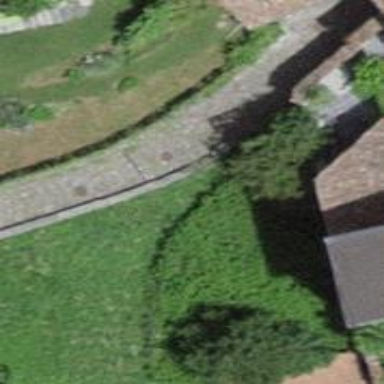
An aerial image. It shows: Footway with cobblestone surface.